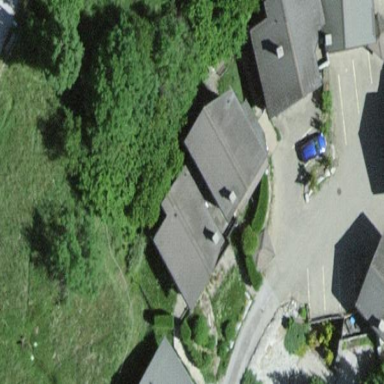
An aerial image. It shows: Residential building.